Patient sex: M
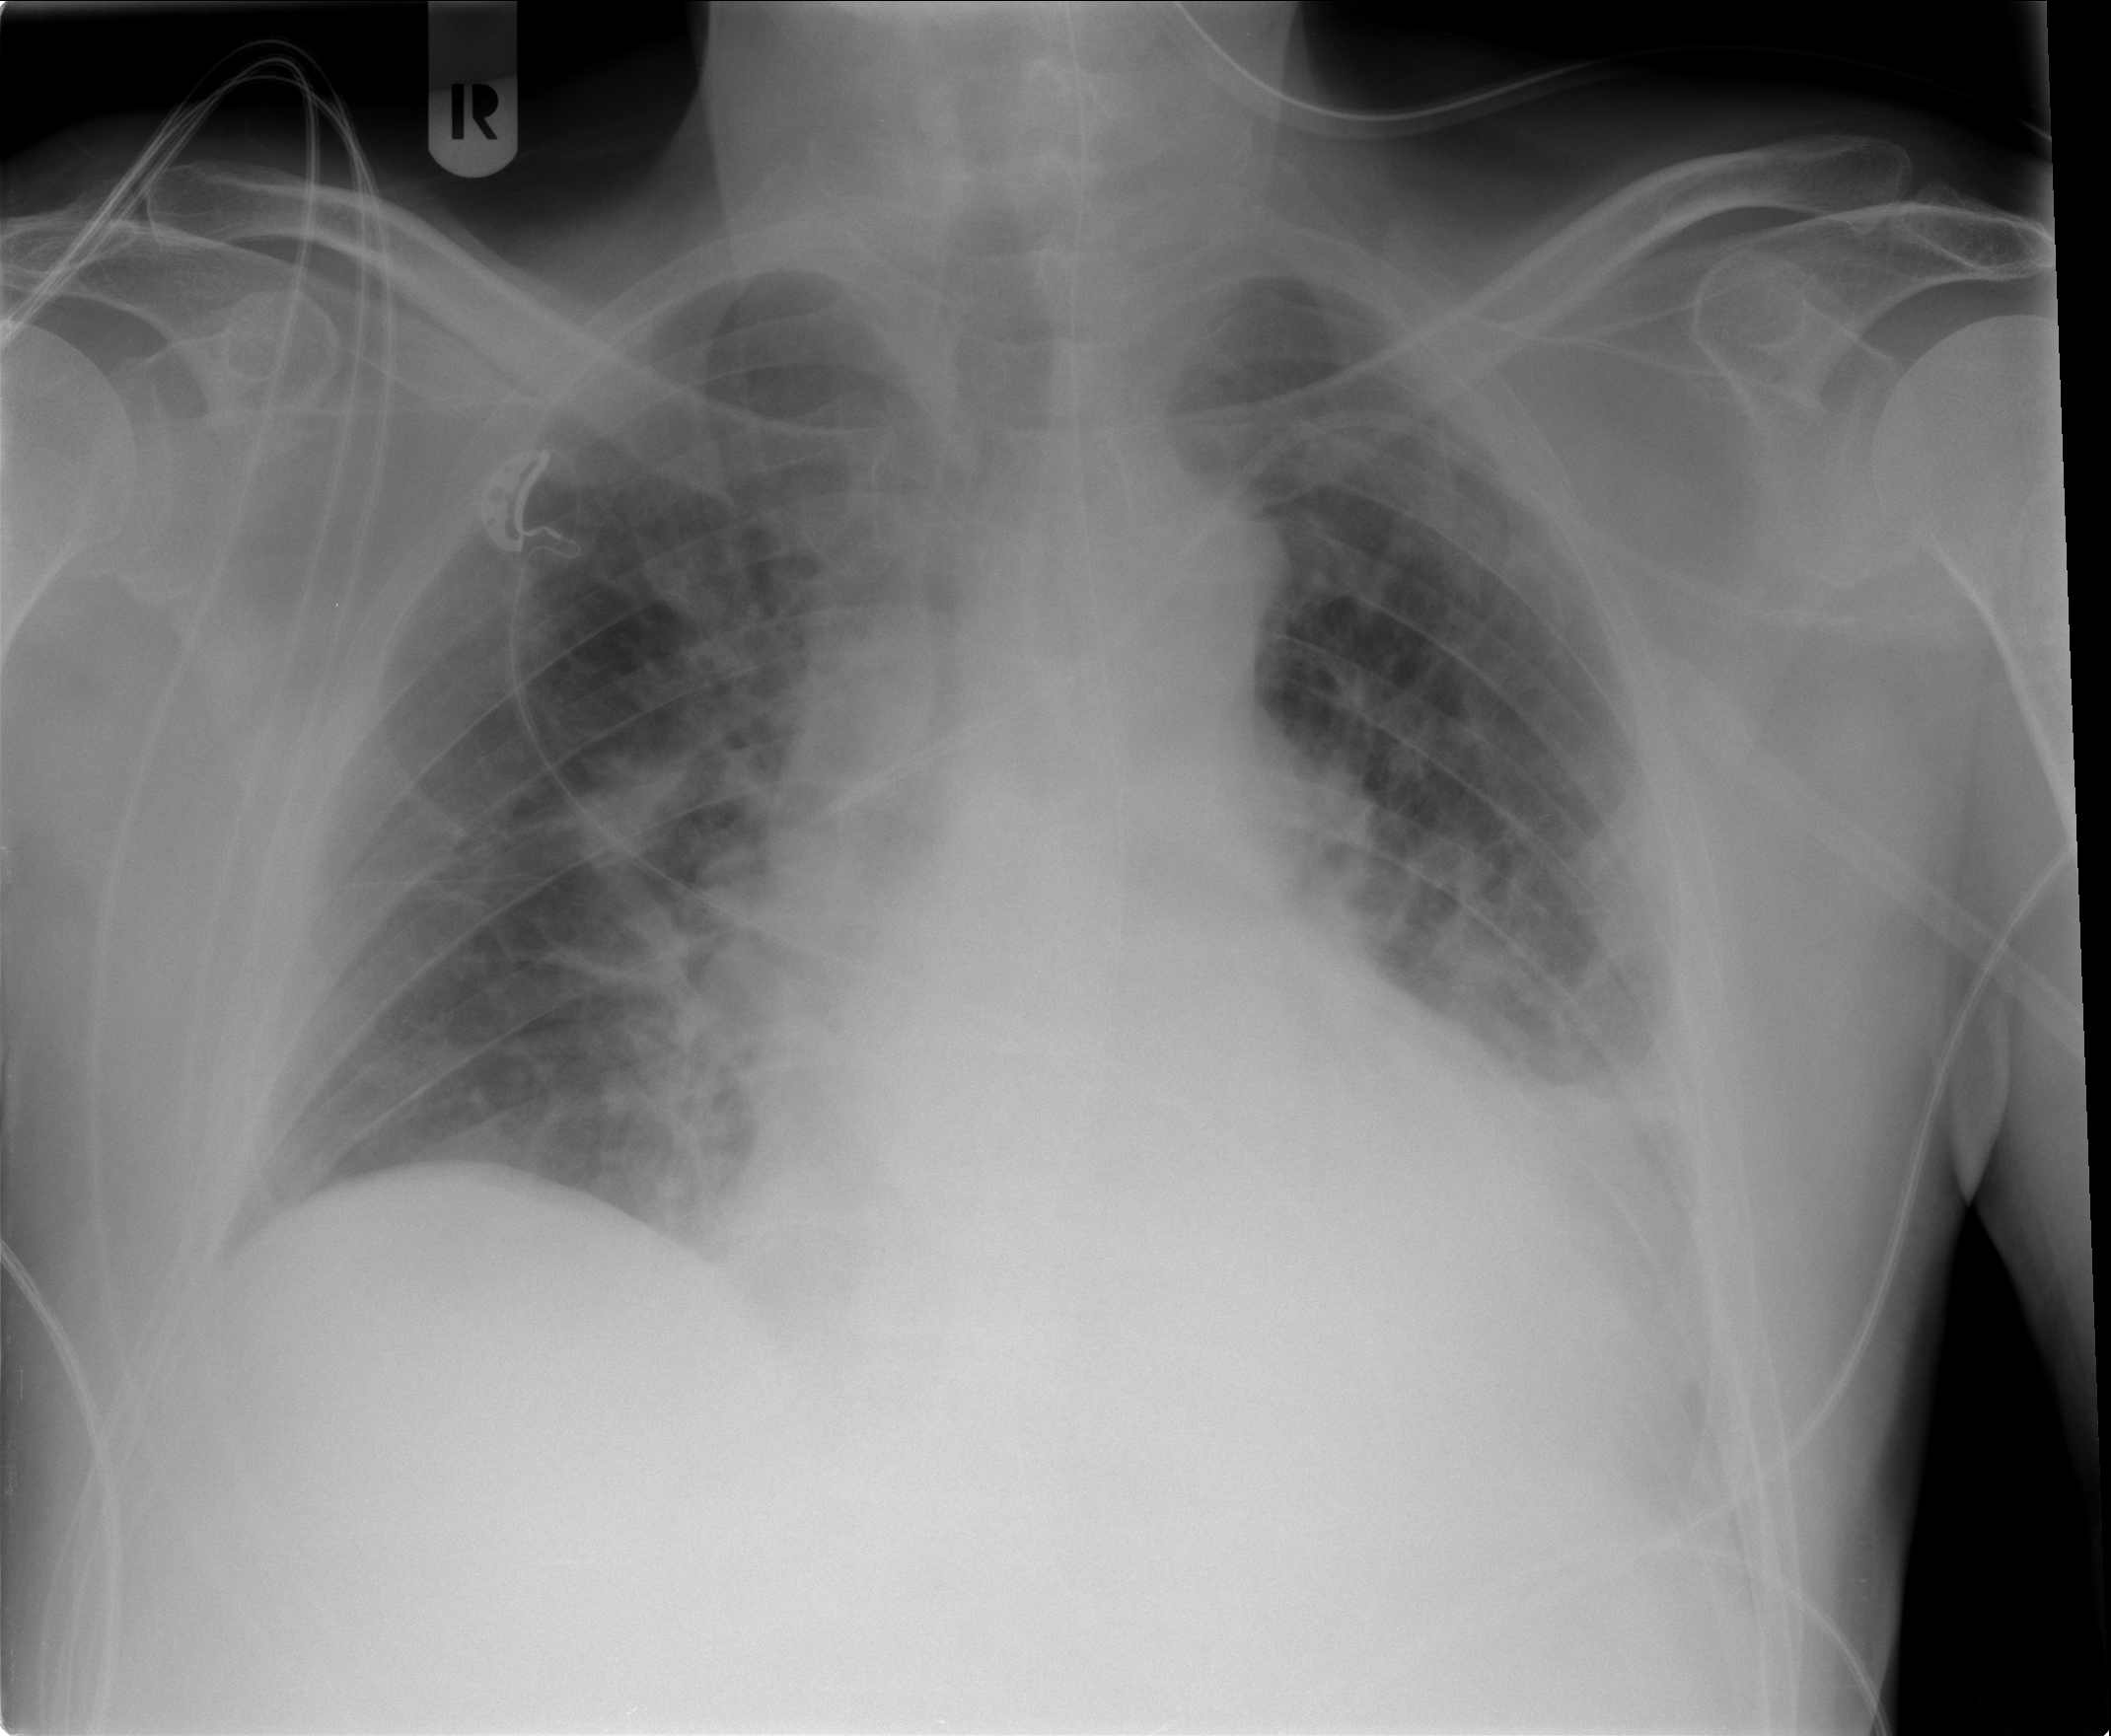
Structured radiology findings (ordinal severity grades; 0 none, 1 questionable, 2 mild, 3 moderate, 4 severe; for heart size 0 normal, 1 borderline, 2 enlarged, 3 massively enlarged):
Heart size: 2
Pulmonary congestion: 2
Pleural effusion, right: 0
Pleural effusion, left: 2
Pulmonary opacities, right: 0
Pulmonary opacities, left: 1
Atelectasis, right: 0
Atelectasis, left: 2